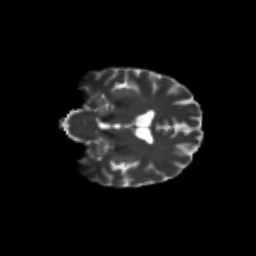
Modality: T2w
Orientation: coronal
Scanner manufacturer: siemens
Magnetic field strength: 3 T
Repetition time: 9.2 s
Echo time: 0.084 s